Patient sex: F
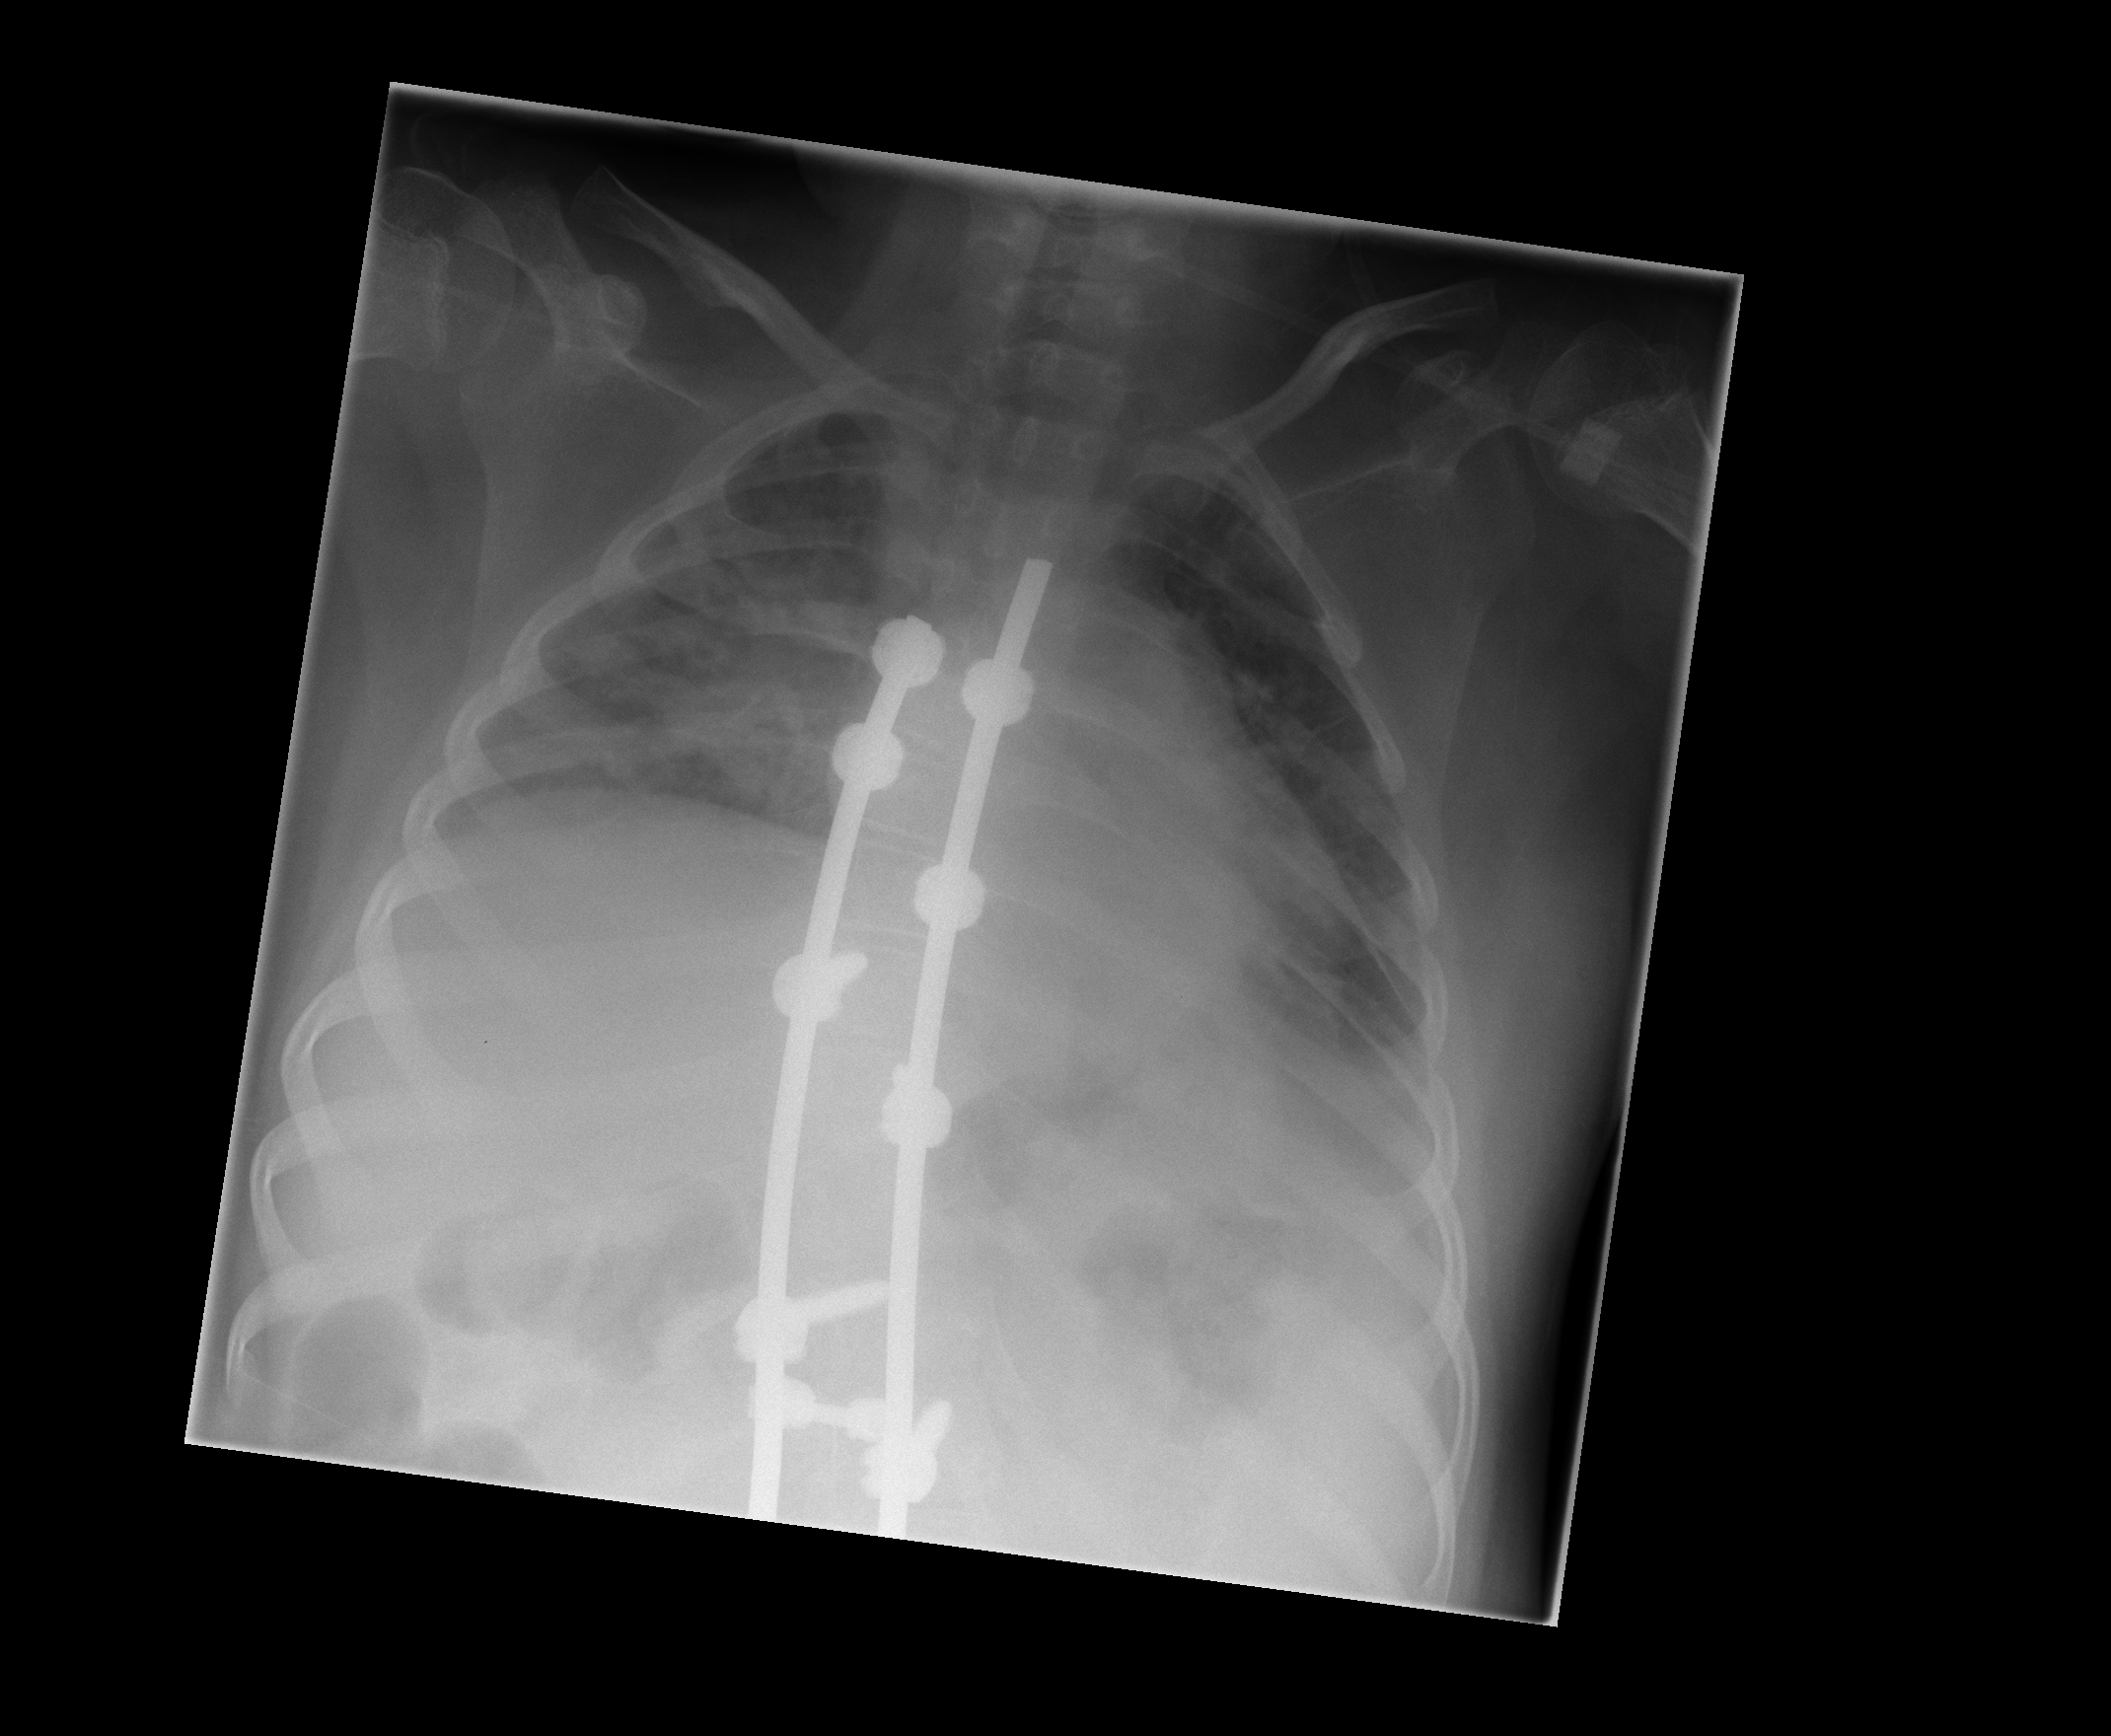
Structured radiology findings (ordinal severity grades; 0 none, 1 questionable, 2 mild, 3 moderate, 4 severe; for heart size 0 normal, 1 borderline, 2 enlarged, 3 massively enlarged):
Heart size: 2
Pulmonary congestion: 0
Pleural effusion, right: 2
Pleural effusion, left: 2
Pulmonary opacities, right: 3
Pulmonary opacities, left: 0
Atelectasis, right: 2
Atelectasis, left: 2